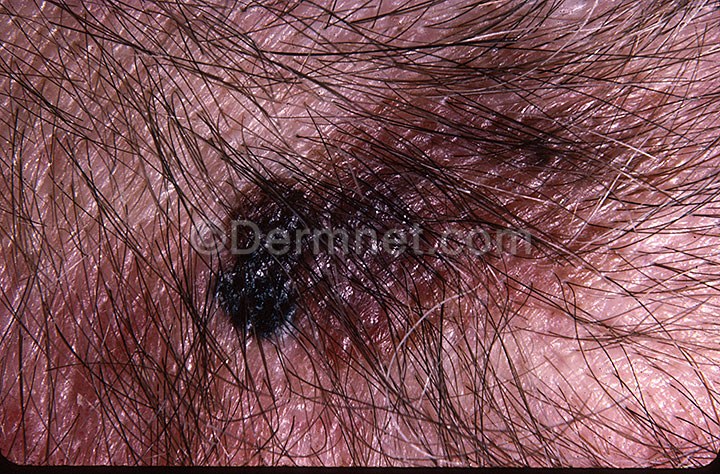
Disease: Melanoma Skin Cancer Nevi and Moles